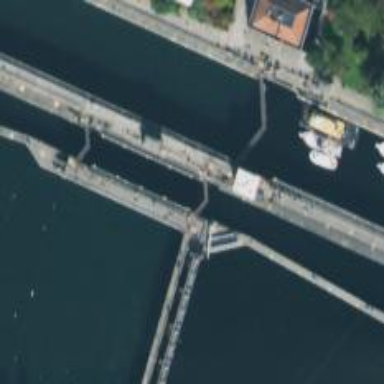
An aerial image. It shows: Lock gate on waterway.